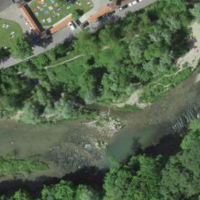
EUNIS habitat code: 53
Species observed at this site:
Euonymus europaeus
Sylvia atricapilla
Anguis fragilis